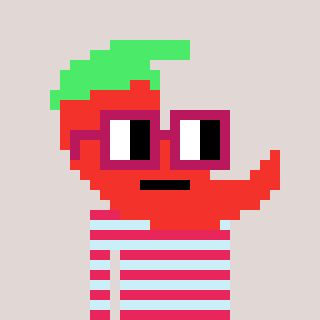
a pixel art character with square dark red glasses, a chilli-shaped head and a cold-colored body on a warm background